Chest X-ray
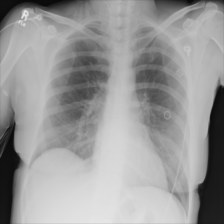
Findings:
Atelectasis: negative
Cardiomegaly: negative
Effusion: negative
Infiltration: negative
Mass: negative
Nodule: negative
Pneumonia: negative
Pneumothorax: negative
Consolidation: negative
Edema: negative
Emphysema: negative
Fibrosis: negative
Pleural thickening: negative
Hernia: negative